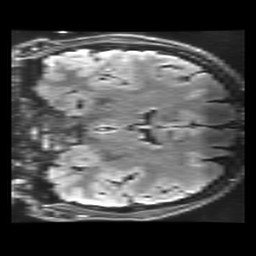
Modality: FLAIR
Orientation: coronal
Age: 22
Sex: female
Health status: healthy
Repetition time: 12 s
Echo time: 0.09782 s